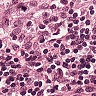
Metastatic tissue present: no